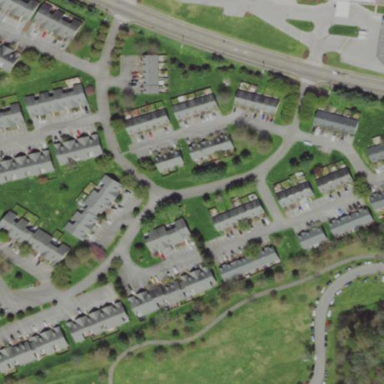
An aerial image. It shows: Residential area consisting of condominiums.